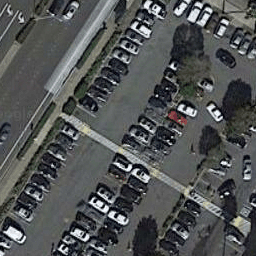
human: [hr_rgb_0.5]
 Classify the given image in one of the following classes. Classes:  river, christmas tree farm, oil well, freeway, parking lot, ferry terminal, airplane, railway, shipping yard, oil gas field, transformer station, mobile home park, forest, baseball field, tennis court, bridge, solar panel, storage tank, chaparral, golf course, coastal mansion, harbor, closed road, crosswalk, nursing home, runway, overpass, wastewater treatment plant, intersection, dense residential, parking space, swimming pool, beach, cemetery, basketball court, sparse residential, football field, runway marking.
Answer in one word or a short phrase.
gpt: parking lot